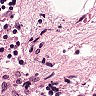
Metastatic tissue present: no